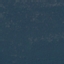
Land use / land cover: Forest